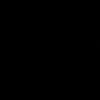
Label: dusty